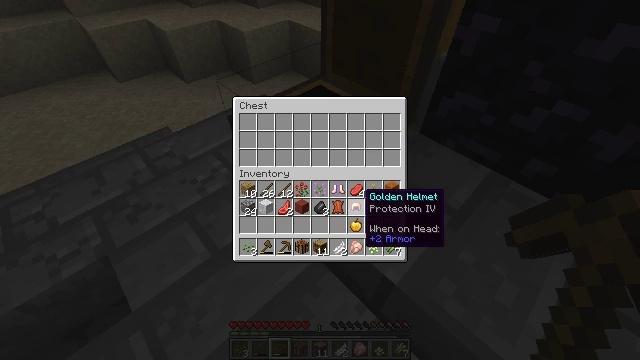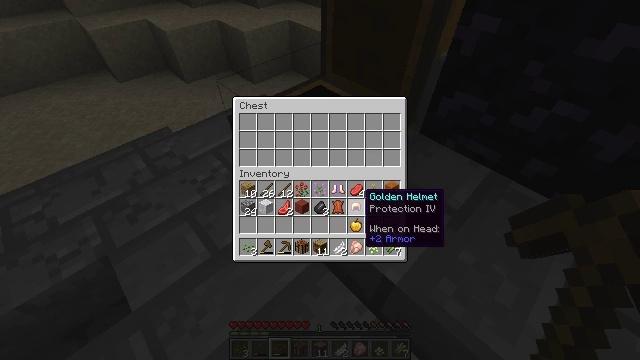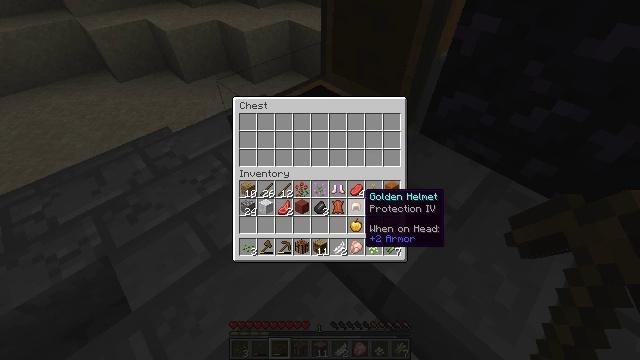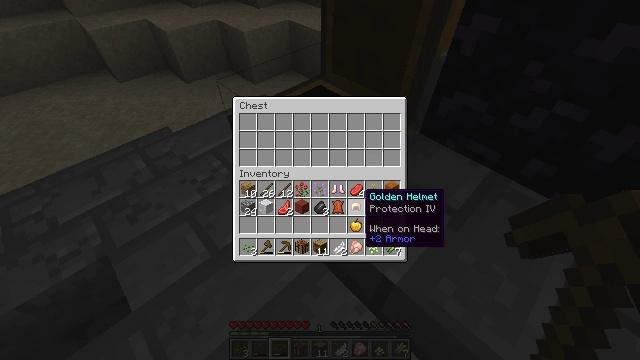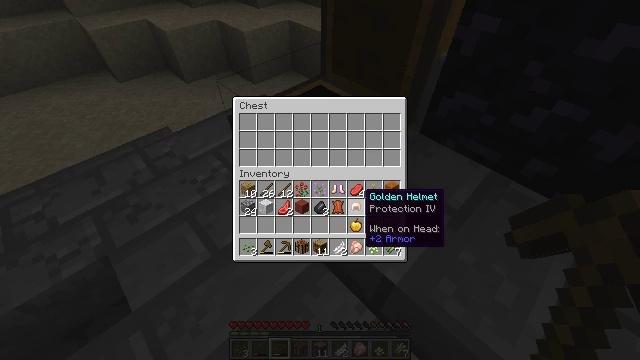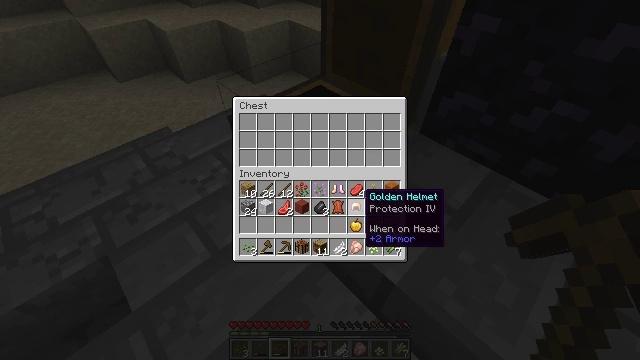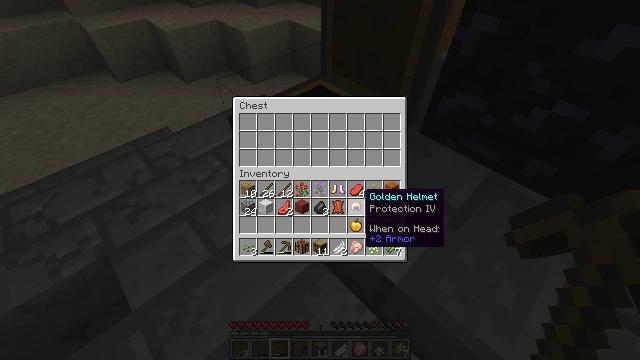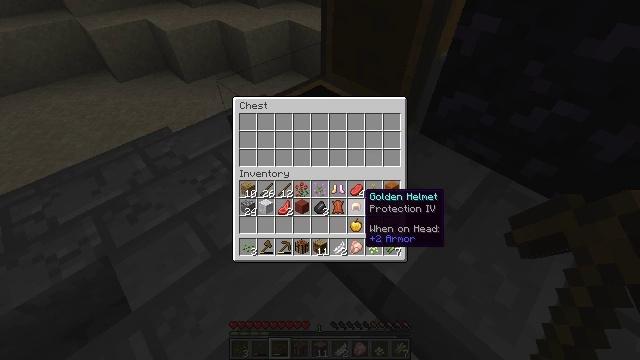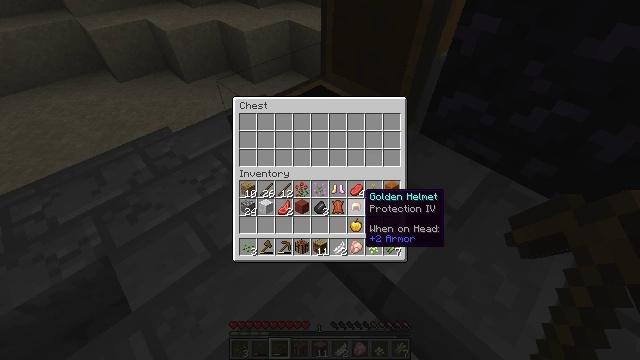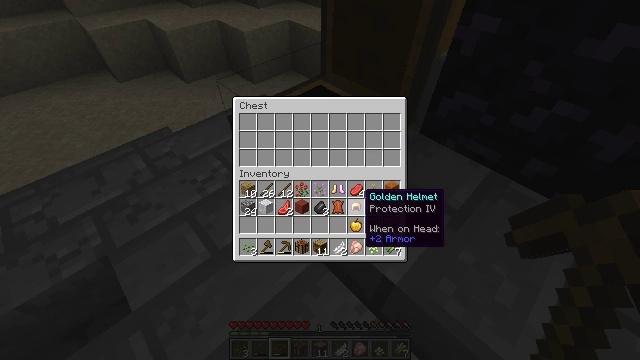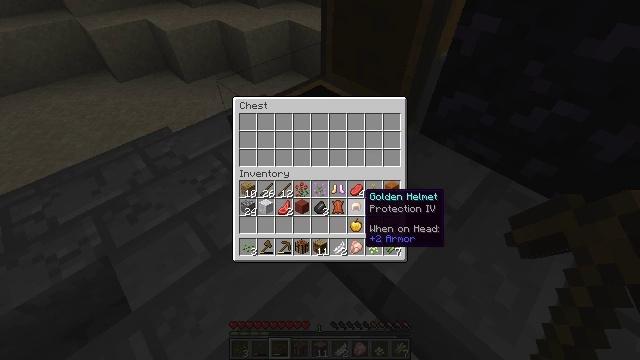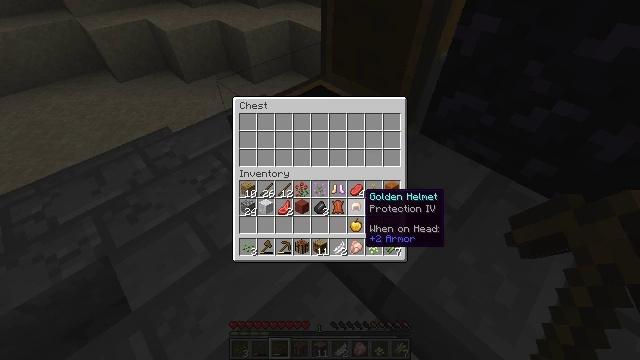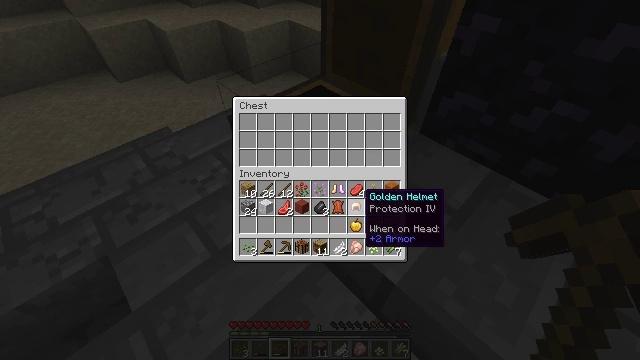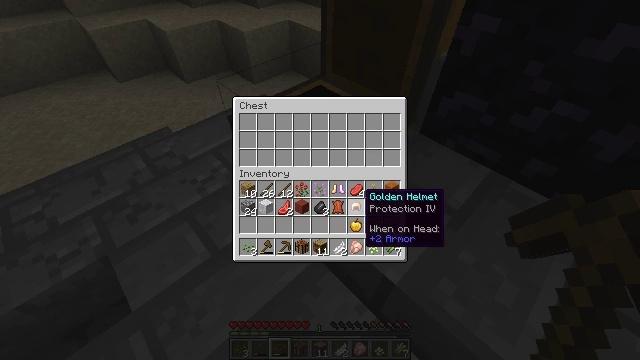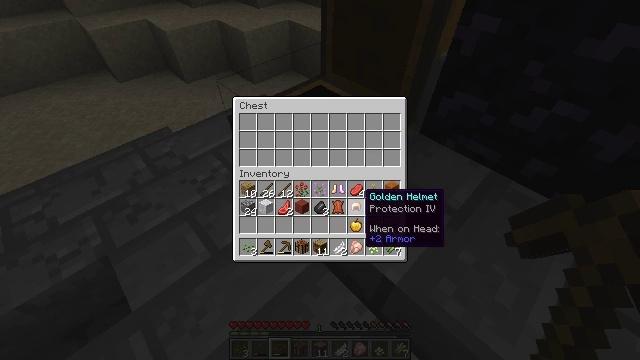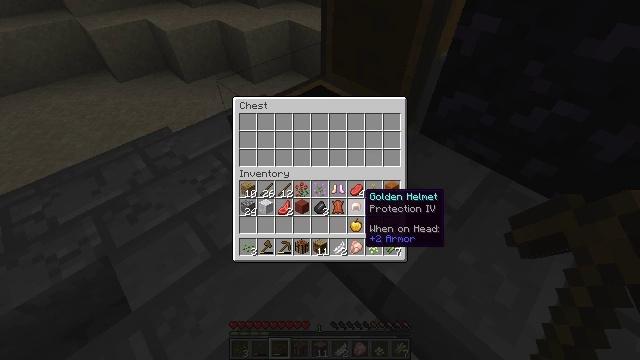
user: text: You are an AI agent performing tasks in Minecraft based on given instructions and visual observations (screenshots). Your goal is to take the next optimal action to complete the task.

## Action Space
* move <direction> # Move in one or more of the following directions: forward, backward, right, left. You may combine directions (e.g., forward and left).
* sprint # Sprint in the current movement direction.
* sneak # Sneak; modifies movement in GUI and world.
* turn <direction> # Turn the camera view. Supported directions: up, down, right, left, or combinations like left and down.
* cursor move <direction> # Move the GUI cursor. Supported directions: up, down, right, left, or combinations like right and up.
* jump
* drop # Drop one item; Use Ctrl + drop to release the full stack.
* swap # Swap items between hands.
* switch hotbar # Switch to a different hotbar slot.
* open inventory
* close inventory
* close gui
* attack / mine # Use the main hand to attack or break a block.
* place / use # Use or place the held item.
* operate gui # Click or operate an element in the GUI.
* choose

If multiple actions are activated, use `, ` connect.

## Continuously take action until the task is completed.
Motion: motion action
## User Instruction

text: Attack the chest to pick it up.
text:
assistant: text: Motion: no_op
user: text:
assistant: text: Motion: no_op
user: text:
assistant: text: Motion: no_op
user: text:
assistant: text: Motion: no_op
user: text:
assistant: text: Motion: no_op
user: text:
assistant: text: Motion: no_op
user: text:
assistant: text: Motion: no_op
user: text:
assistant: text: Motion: no_op
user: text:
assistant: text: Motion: no_op
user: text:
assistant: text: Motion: no_op
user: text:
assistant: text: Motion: no_op
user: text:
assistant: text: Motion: no_op
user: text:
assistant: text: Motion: no_op
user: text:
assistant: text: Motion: no_op
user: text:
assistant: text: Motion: no_op
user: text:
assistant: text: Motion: no_op
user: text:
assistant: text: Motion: no_op
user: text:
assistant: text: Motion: no_op
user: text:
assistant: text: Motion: no_op
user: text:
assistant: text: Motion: no_op
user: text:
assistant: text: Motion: no_op
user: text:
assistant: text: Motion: no_op
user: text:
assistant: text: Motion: no_op
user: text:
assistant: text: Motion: no_op
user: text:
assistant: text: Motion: no_op
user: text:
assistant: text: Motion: no_op
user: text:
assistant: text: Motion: no_op
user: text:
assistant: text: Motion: no_op
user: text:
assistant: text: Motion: no_op
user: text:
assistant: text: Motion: no_op